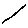
Label: line